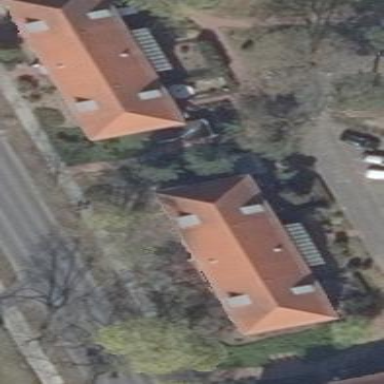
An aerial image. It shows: Group of apartments with hipped roofs. The roofs are oriented along the building and have red color.